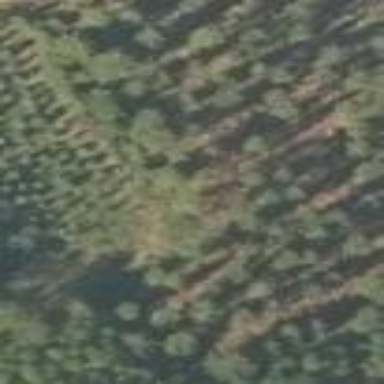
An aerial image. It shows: Woodland with evergreen needle-leaved trees.